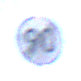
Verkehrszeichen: EndeGeschwindigkeit90
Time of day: MorningAfternoon
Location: Outdoor (RoadRail)
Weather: PartlyCloudy
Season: NotSpecified
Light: Natural